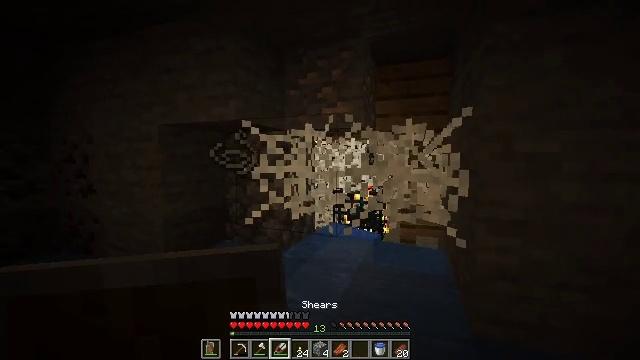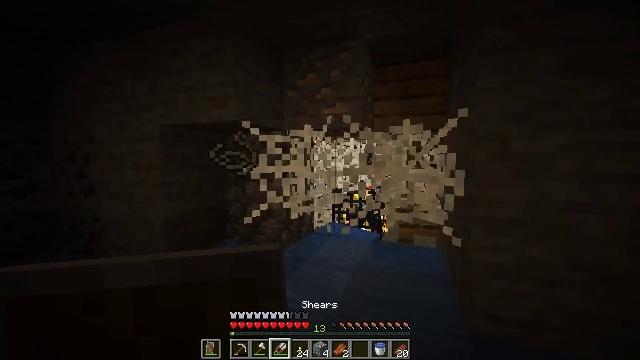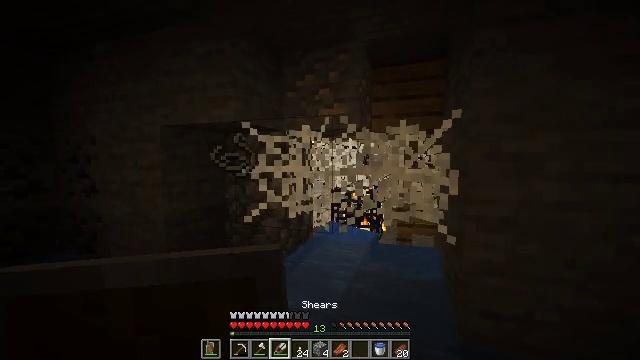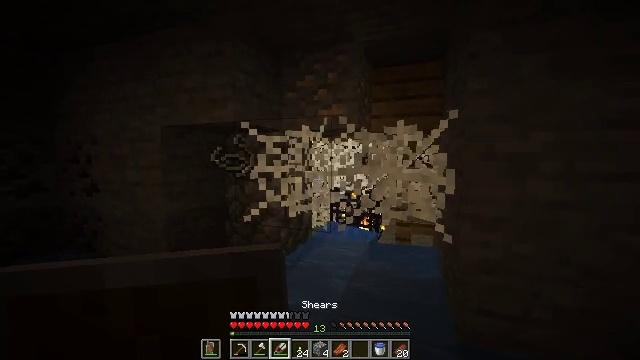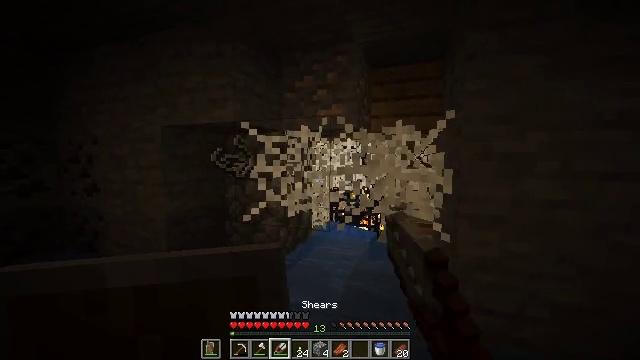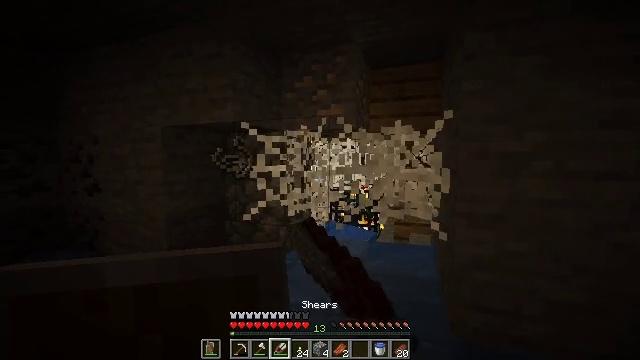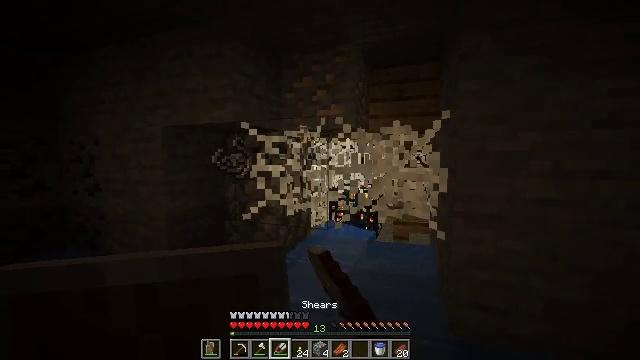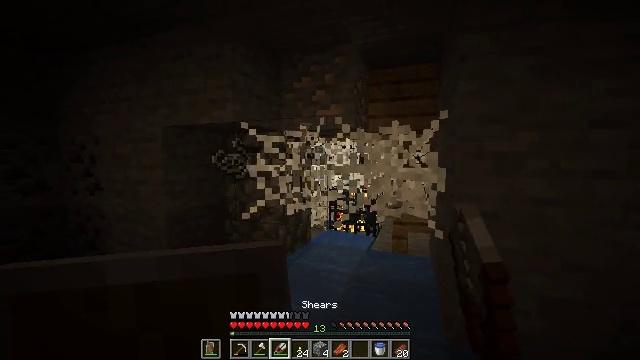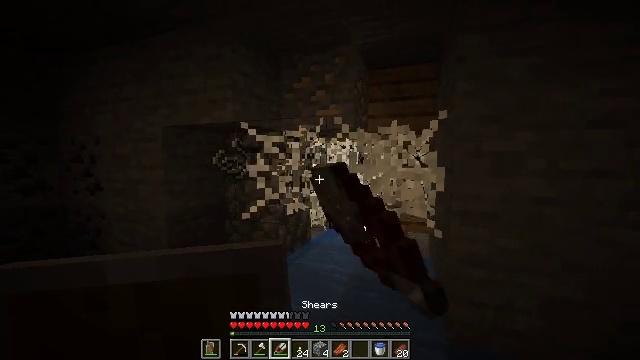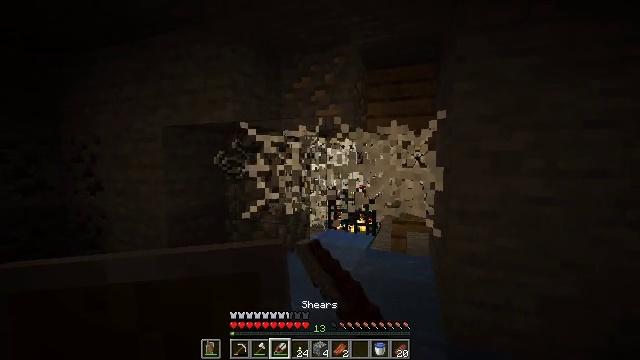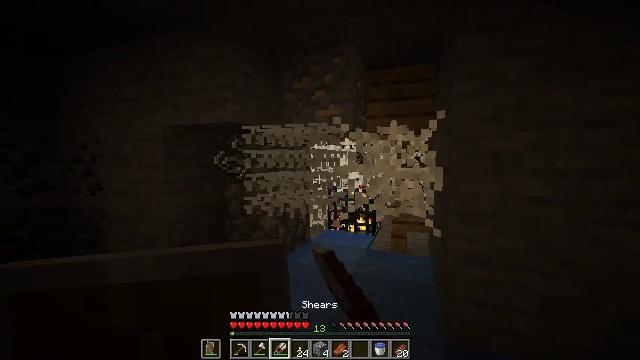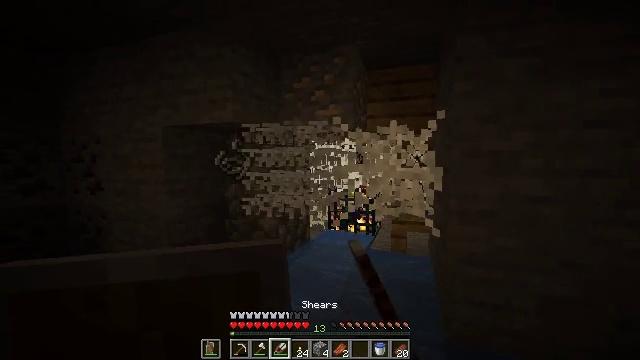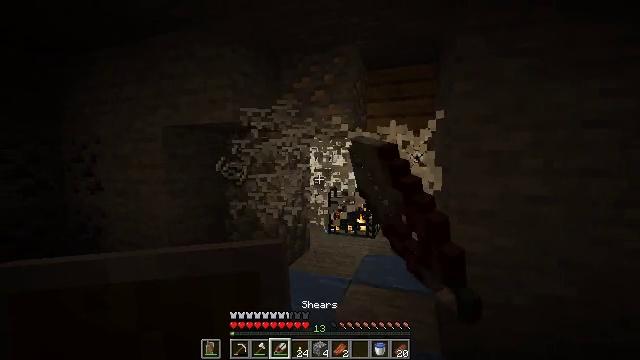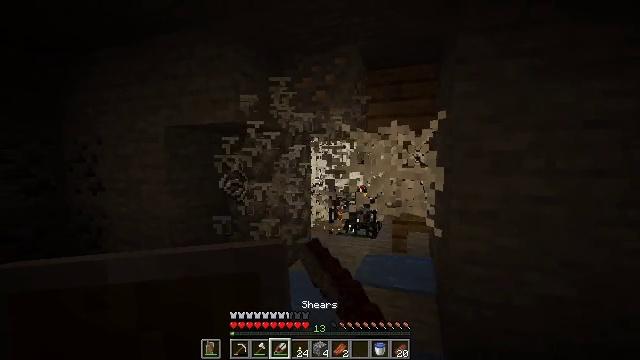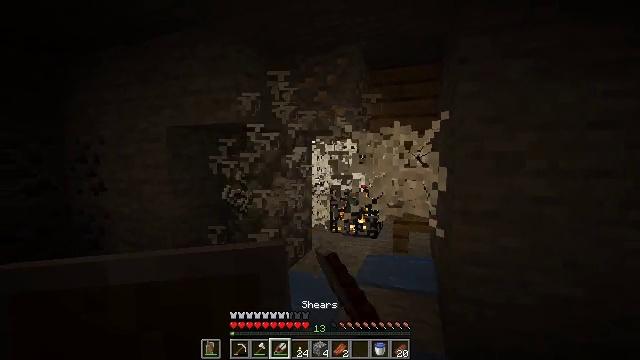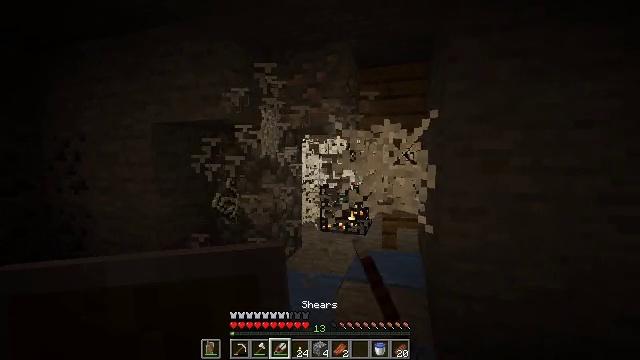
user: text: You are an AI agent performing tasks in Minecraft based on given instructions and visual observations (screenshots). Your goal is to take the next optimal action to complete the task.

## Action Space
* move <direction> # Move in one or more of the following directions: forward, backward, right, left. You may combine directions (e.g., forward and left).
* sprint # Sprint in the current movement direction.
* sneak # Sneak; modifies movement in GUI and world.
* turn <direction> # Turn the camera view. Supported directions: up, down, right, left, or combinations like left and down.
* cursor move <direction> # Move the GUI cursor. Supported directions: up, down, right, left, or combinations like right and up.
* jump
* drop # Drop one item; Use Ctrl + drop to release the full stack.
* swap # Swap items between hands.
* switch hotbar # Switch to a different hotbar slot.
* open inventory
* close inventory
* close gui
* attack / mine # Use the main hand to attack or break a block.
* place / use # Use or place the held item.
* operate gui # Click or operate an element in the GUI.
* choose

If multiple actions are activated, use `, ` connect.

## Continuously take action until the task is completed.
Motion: motion action
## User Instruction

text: Mine the cobweb to clear the path.
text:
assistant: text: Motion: switch to hotbar 3
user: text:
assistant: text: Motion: no_op
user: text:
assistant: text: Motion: attack / mine
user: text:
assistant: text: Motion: attack / mine
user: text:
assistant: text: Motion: attack / mine
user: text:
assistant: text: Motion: attack / mine
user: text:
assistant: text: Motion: attack / mine
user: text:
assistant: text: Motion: attack / mine
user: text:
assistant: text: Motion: attack / mine
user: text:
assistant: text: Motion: attack / mine
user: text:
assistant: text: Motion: attack / mine
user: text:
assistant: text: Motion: attack / mine
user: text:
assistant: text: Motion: move left, attack / mine
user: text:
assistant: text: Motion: move left, attack / mine
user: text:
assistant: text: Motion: move forward and move left, turn right, attack / mine
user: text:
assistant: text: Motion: move forward and move left, turn right, attack / mine
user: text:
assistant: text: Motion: move forward and move left, turn right, attack / mine
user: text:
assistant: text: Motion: move forward, turn right, attack / mine
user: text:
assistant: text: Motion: turn right, attack / mine
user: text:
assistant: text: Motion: turn right and down, attack / mine
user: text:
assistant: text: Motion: turn right, attack / mine
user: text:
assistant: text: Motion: attack / mine
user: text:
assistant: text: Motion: attack / mine
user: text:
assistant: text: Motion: attack / mine
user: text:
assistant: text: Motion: attack / mine
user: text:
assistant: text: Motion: attack / mine
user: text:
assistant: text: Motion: attack / mine
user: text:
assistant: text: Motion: attack / mine
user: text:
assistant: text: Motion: attack / mine